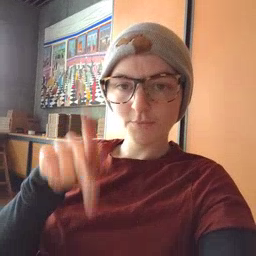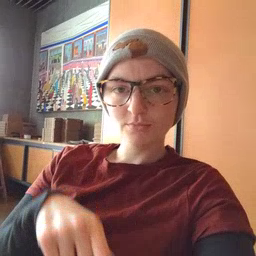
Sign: person